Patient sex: M
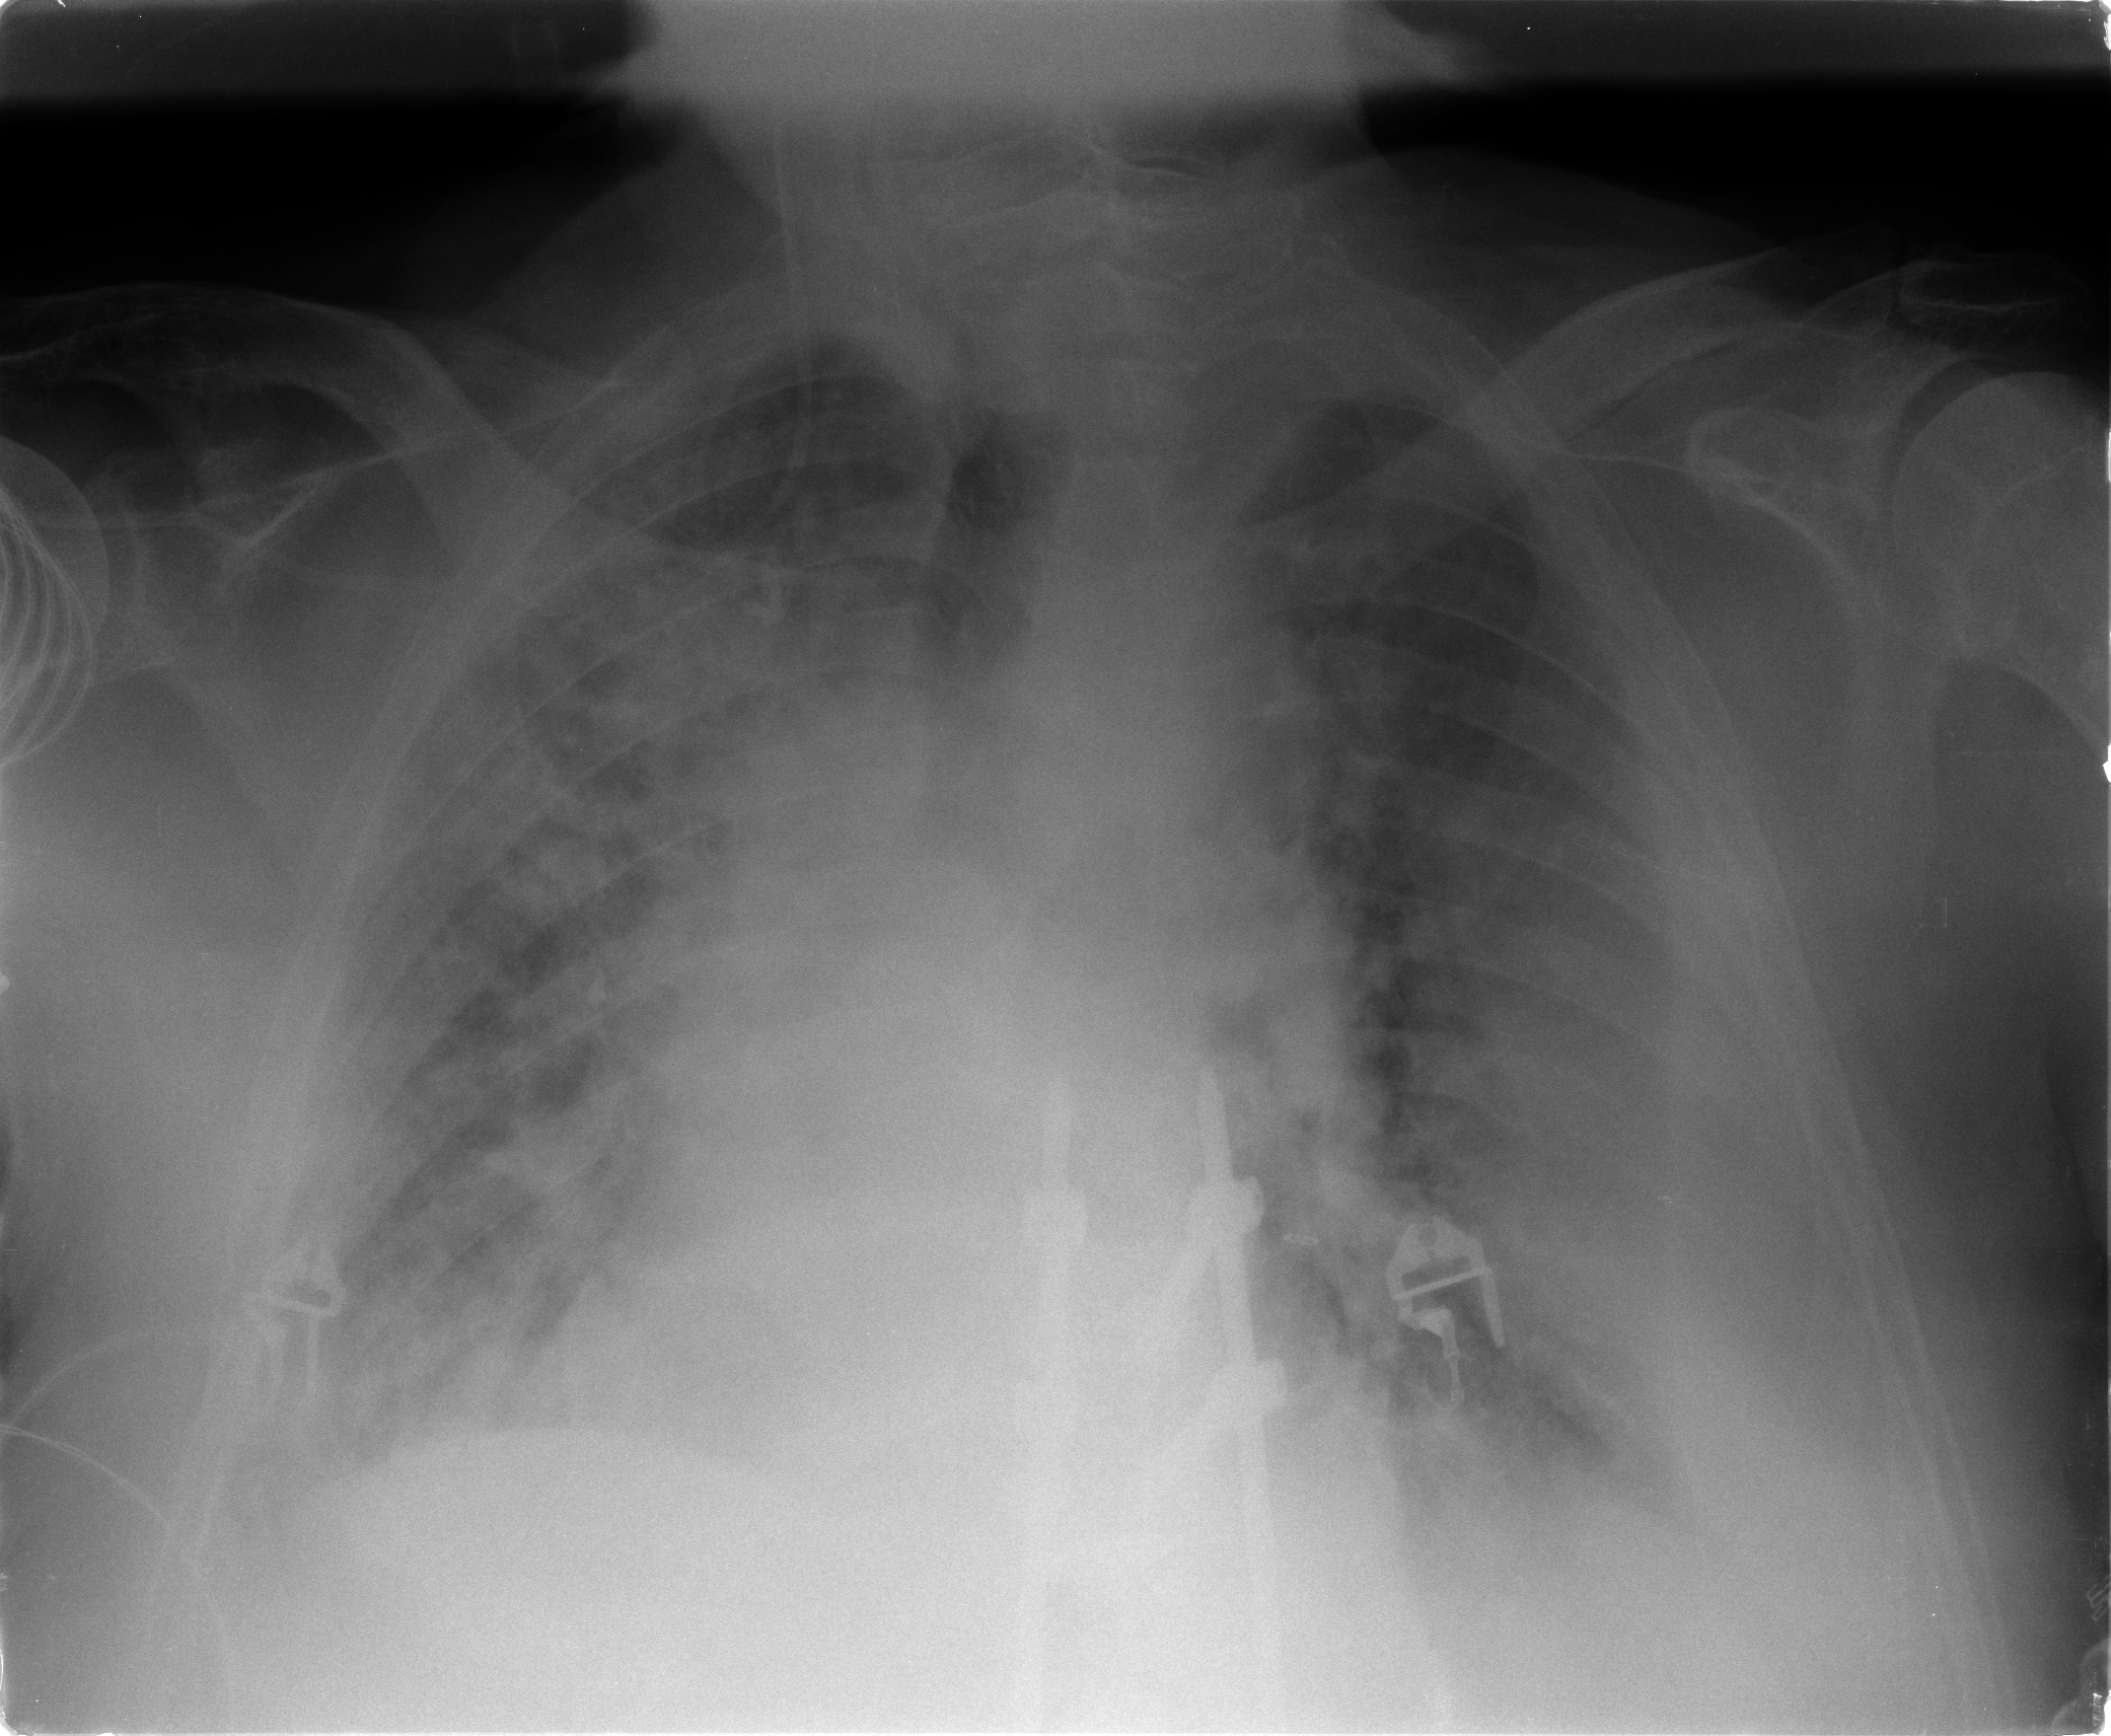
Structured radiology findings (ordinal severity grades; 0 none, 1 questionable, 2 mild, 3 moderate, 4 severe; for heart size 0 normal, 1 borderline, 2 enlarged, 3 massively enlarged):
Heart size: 2
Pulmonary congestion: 2
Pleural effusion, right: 2
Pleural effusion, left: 3
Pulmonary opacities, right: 3
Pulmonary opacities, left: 1
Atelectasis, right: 3
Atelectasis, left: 3